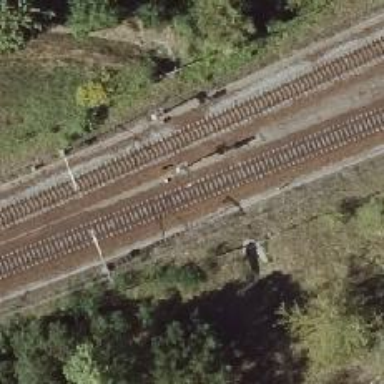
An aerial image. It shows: Railway signal.